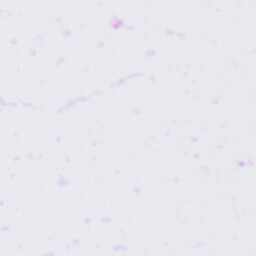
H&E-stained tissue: Tonsil